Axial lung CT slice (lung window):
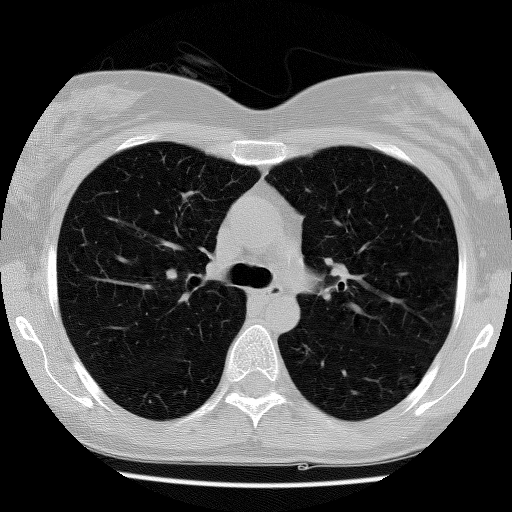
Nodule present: no